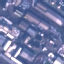
Label: Industrial